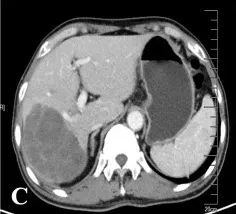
(C) The tumor in the right lobe of the liver shrank to 8.6x6.9cm in size after conversion therapy, according to an abdominal contrast-enhanced CT scan.
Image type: radiology (ct)